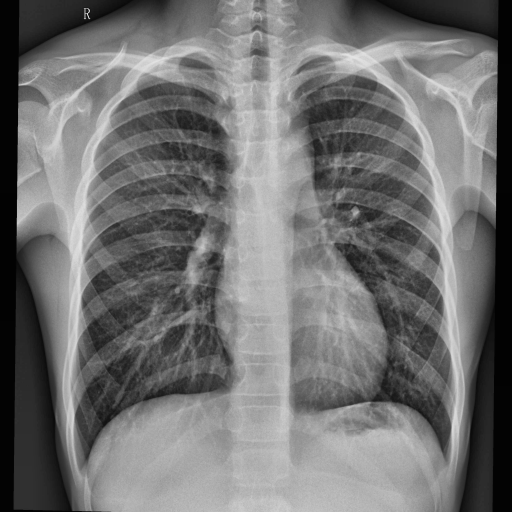
Finding: NORMAL